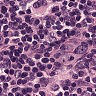
Metastatic tissue present: no